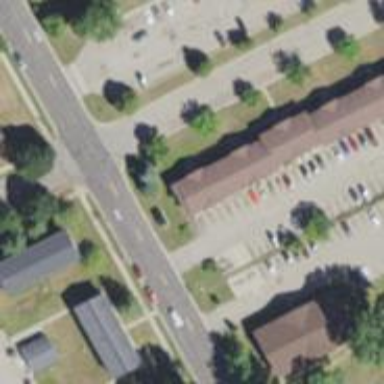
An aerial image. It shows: Brown apartment building with gabled roof.